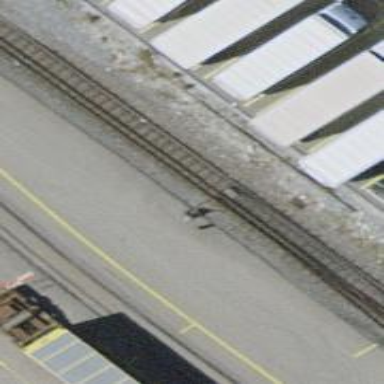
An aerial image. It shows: Railway switch.